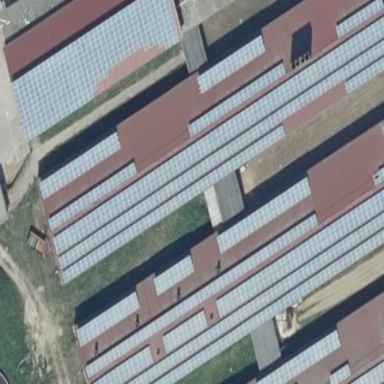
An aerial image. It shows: Solar photovoltaic panel generating electricity. It is small installation located on building.